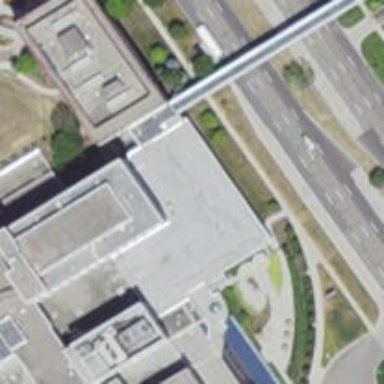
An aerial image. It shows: Hospital building.